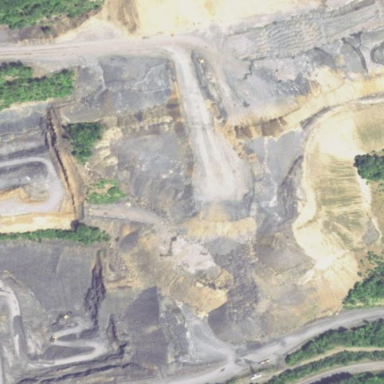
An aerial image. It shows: Industrial mine within quarry area.